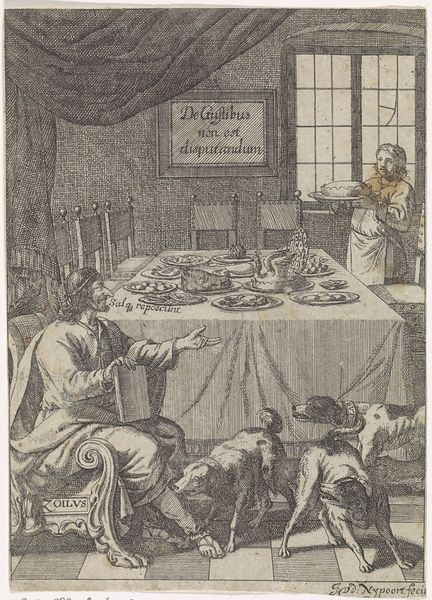
Titel: Zoilus zit bij een gedekte tafel
Künstler: Justus van den Nijpoort
Standort: Amsterdam
Institution: Rijksmuseum
Schlagwörter: mann, fenster, frau, stühle, tisch, hunde, diener, sessel, graphik, essen, tafel, ad, buch, druck, stich, pfau, mahl, braten, geflügel, terrine, kupferstich, lebensmittel, geschmack, old, asf, streiten, a, as, we, black and white, av, aw, wandschrift, vorhantg, awe, afd